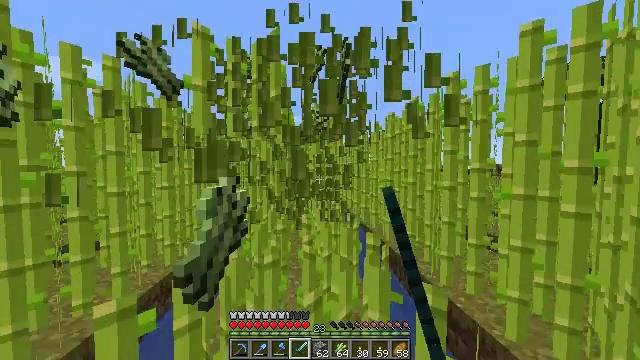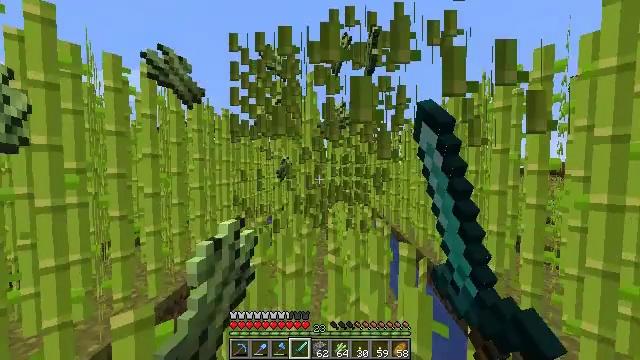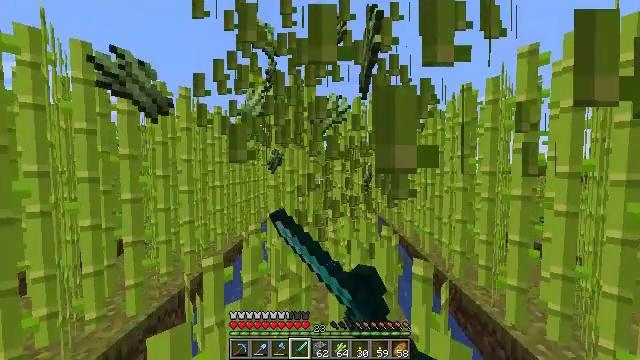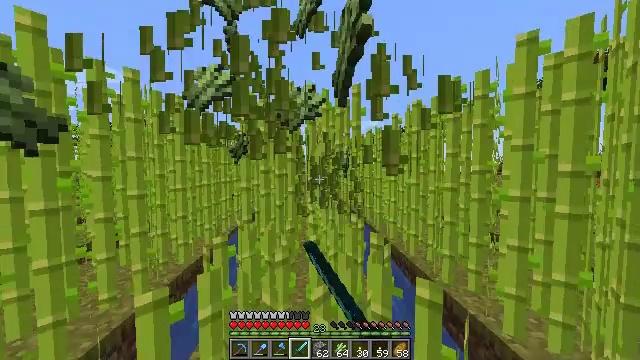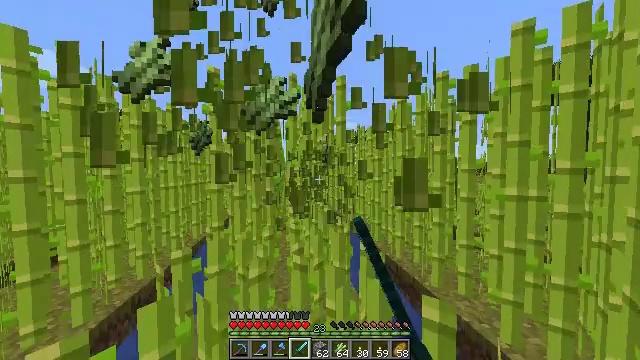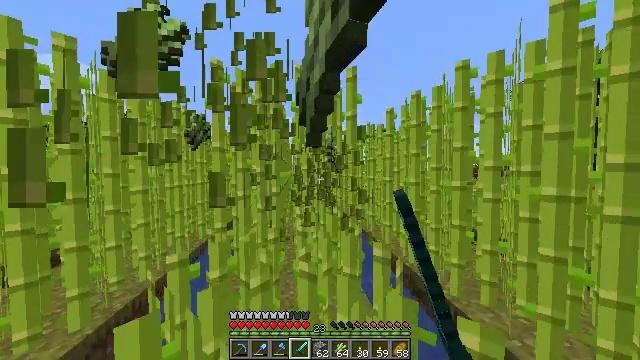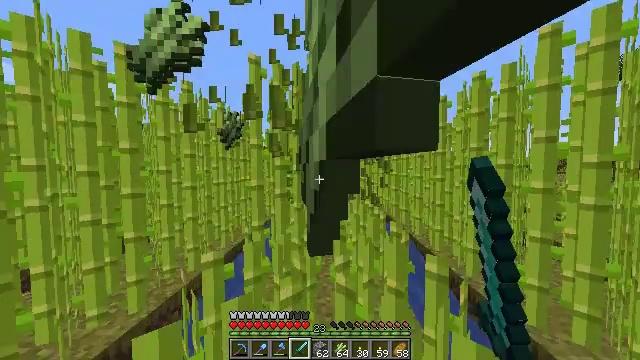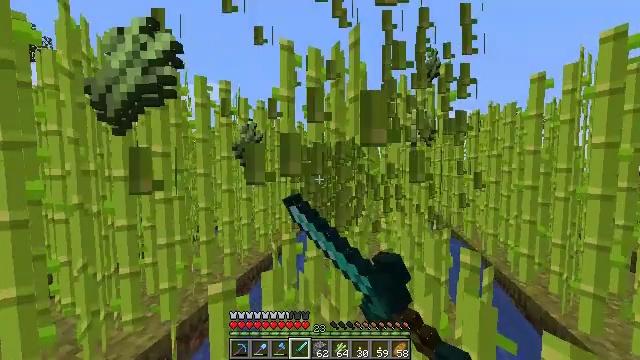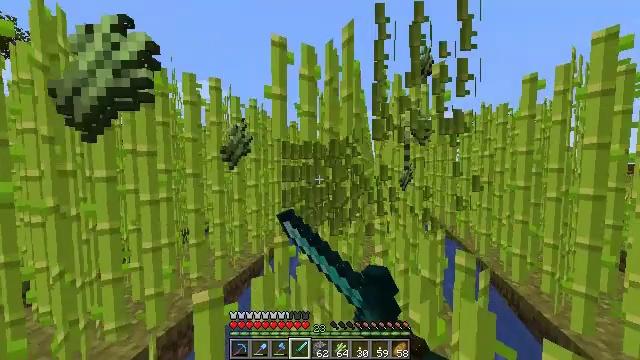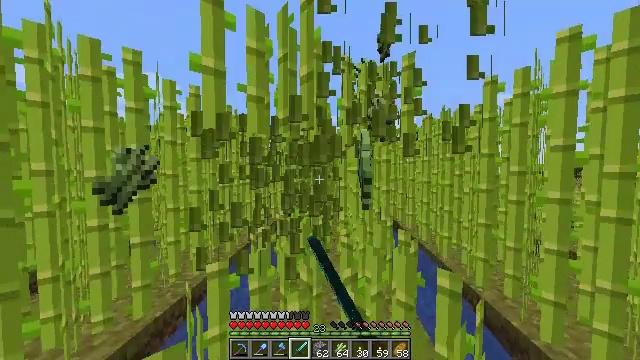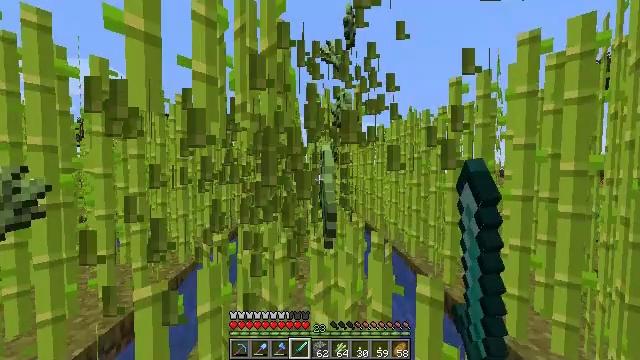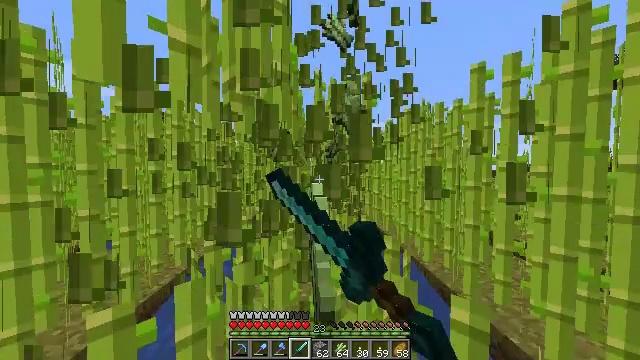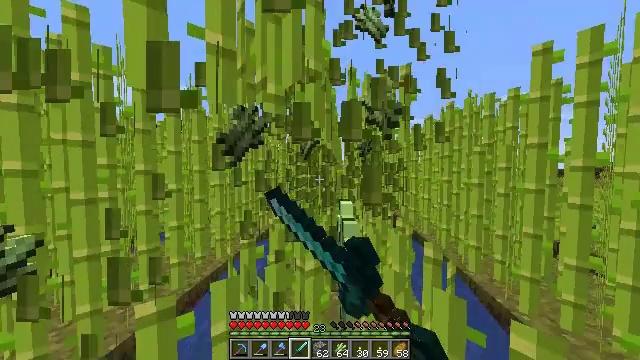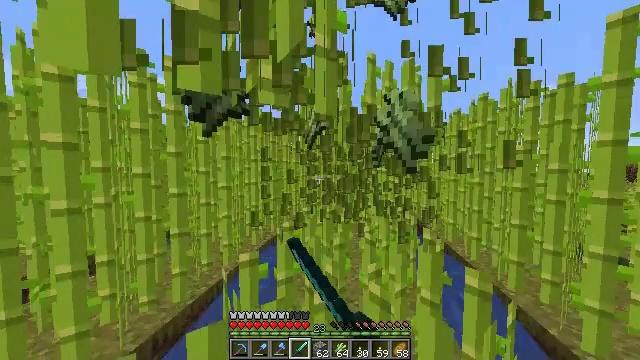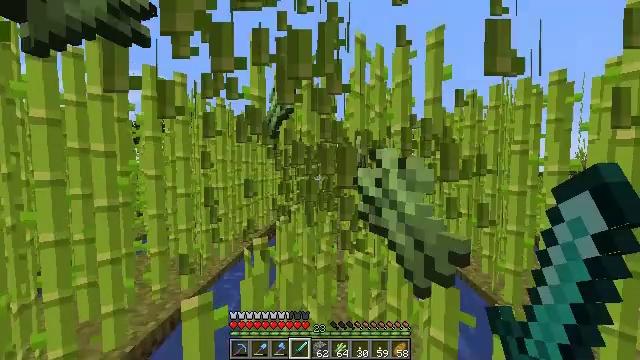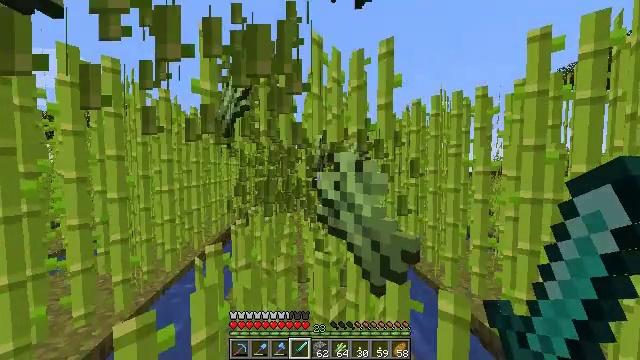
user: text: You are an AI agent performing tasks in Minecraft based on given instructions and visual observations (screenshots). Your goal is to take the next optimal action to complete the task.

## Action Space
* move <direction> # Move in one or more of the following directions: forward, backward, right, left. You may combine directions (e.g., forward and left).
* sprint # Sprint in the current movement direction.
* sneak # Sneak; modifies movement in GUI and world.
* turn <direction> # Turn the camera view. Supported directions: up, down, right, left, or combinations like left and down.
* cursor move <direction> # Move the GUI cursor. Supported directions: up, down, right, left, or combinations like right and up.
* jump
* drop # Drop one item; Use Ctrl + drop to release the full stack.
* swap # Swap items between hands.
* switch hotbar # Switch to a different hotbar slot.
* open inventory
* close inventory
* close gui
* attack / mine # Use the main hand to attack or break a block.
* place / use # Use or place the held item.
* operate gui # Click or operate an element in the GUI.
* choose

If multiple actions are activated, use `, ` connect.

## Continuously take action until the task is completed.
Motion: motion action
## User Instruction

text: Cut down the sugar cane stalks.
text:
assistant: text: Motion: move forward, sprint, turn left, attack / mine
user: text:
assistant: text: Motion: move forward, sprint, attack / mine
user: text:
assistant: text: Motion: move forward, sprint, turn right, attack / mine
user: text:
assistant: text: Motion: move forward, sprint, turn right, attack / mine
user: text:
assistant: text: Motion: move forward, sprint, turn left, attack / mine
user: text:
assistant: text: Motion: move forward, sprint, turn left, attack / mine
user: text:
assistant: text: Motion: move forward, sprint, turn left, attack / mine
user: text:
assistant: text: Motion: move forward, sprint, turn right, attack / mine
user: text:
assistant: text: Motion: move forward, sprint, turn right, attack / mine
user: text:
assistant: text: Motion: move forward, sprint, turn right, attack / mine
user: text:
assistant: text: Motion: move forward, sprint, turn left, attack / mine
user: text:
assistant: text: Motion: move forward, sprint, turn left, attack / mine
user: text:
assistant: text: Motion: move forward, sprint, turn left, attack / mine
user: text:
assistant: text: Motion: move forward, sprint, turn right, attack / mine
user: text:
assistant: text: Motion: move forward, sprint, turn right, attack / mine
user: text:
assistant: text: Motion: move forward, sprint, turn right, attack / mine
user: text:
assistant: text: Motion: move forward, sprint, turn left, attack / mine
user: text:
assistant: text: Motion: move forward, sprint, turn left, attack / mine
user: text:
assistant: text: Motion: move forward, sprint, turn left, attack / mine
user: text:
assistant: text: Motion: move forward, sprint, attack / mine
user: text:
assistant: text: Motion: move forward, sprint, turn right, attack / mine
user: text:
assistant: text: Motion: move forward, sprint, turn right and up, attack / mine
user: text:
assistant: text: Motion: move forward, sprint, turn right, attack / mine
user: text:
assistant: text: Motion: move forward, sprint, turn left, attack / mine
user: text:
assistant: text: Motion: move forward, sprint, turn left, attack / mine
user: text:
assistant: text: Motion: move forward, sprint, turn left, attack / mine
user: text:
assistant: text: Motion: move forward, sprint, turn right, attack / mine
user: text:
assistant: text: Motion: move forward, sprint, turn right, attack / mine
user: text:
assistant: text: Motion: move forward, sprint, turn right, attack / mine
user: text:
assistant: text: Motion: move forward, sprint, turn right, attack / mine